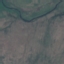
Land use / land cover class: HerbaceousVegetation